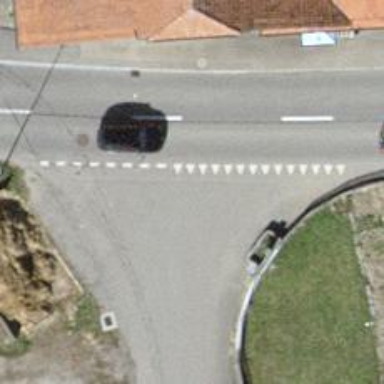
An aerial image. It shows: Road with "give way" sign.